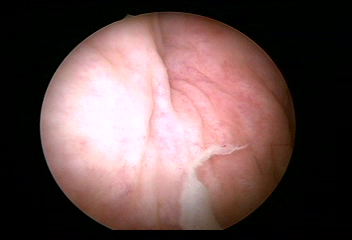
Modality: WLC
Class: Normal mucosa
Bladder cancer association: No